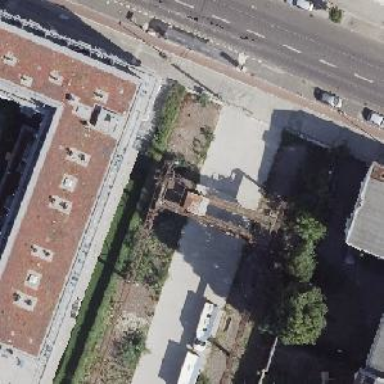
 which is floor-mounted crane. It is historic piece of machinery."